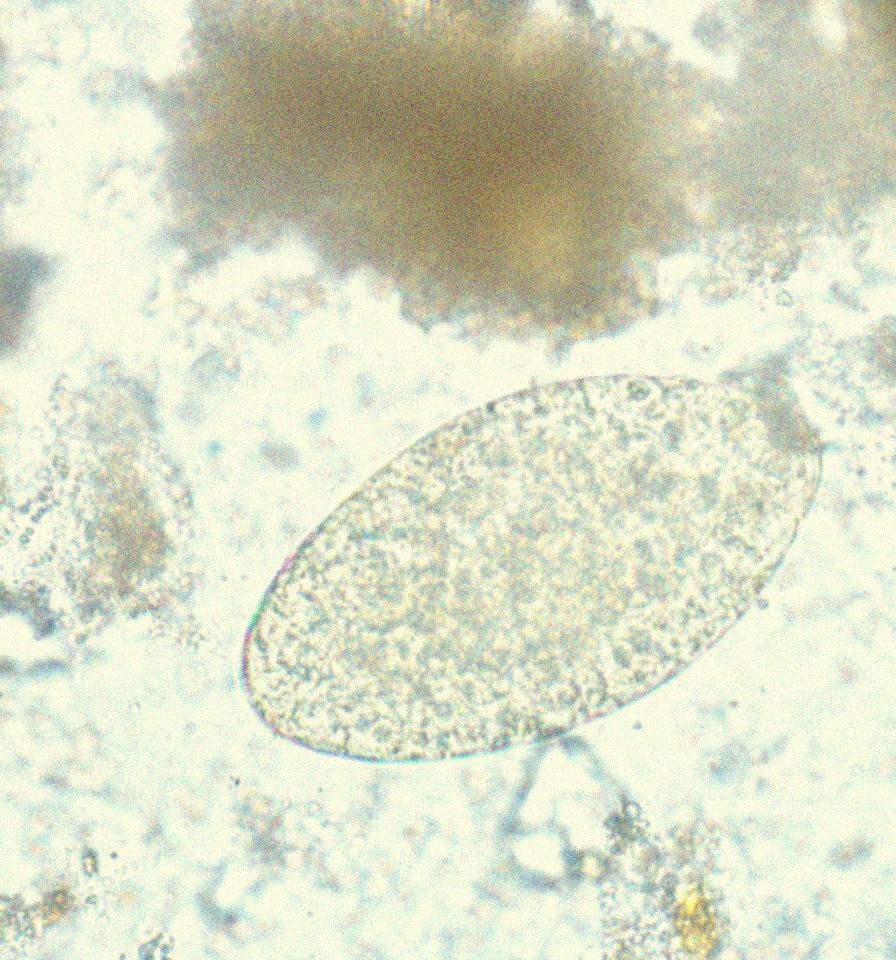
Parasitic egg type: Fasciolopsis buski